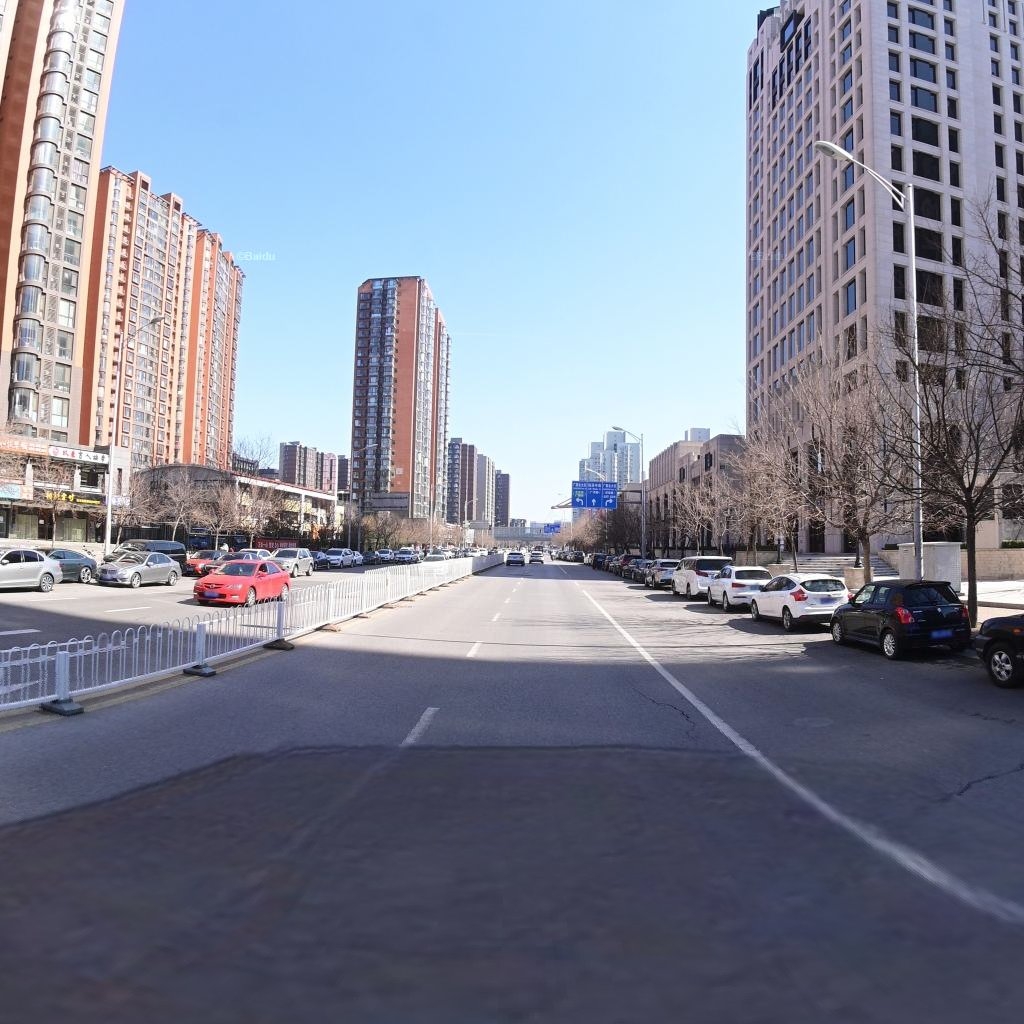
Region: Chaoyang
Road damage annotations: transverse crack, longitudinal crack